Question: Hi I have started to learn angular for a couple of days now and I gotta say it has been a bumpy road.I'm not new to SPA apps I have been working for the past year on a project that used Durandal.
In two days I will have to start working on a project that will use angular and angular-ui-router.
For some reason I can not seem to be able to configure not even the most simplest examples found on angular-ui-router docs : <URL>
As of now I have the following code:
This is my javascript code:
'''
<script>
var codeArtApp = angular.module("codeArtApp", ['ui.router']);
codeArtApp.controller('MyCtrl', function($state){
$state.go('contacts')
});
codeArtApp.config(function($stateProvider){
$stateProvider.state('contacts', {
template: '<h1>{{title}}</h1>',
resolve: { title: 'My Contacts' },
controller: function($scope, title){
$scope.title = 'My Contacts';
},
onEnter: function(title){
console.log(title)
},
onExit: function(title){
if(title){
}
}
})
});
</script>
'''
This is my html:
'''
<body ng-app="codeArtApp">
<div ng-controller="MyCtrl">
<section ui-view></section>
</div>
</body>
'''
When I run the app $state.go('contacts') gets executed but I am not being sent to contacts state and the html is not loaded.
If I try to load the state threw the browser url /#/contacts still nothing happens.
What am I doing wrong?
I have also binded the $stateChangeError event and I see I am getting a stack trace:

It seems it is trying to resolve "My ContactsProvider" but I named the state contacts what is going on here?
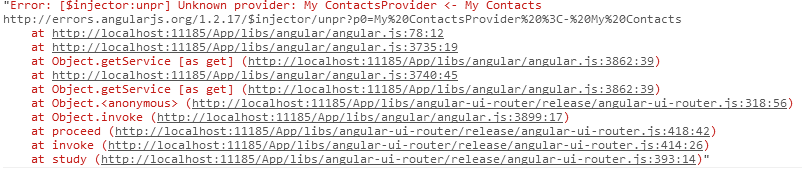
Answer: There is a working <URL>. The changes which we have to do are:
Firstly we have to
1. declare the url : '/' parameter, belonging the any state and
2. we won't be using controller="..." setting, this is not how the states are evaluated with ui-router
Secondly we have to correctly use 'resolve' functionality which must be as <URL>
>
### Resolve
... The 'resolve' property is a map object. The map object contains key/value pairs of:key - '{string}': a name of a dependency to be injected into the controller.
factory - '{string|function}':- -
So as we can see, in resolve object we can return string, but as a name of service
This is the adjusted <URL> script:
'''
'use strict';
var codeArtApp = angular.module("codeArtApp", ['ui.router']);
// NOT NEEDED
// codeArtApp.controller('MyCtrl', function($state) {
// $state.go('contacts')
// });
codeArtApp.config(function($stateProvider) {
$stateProvider.state('contacts', {
url : "/",
template: '<h1>{{title}}</h1>',
resolve: {
// title: 'My Contacts'
title: function() { return 'My Contacts'; },
},
controller: function($scope, title) {
$scope.title = 'My Contacts';
},
onEnter: function(title) {
console.log(title)
},
onExit: function(title) {
if (title) {
}
}
})
});
'''
This way we will trigger the default state
'''
codeArtApp.config(['$urlRouterProvider',
function($urlRouterProvider) {
$urlRouterProvider.otherwise('/');
}
]);
'''
And this is the html template:
'''
<body ng-app="codeArtApp">
<!--<div ng-controller="MyCtrl">
<section ui-view></section>
</div> -->
<section ui-view></section>
</body>
'''
Check the code <URL>